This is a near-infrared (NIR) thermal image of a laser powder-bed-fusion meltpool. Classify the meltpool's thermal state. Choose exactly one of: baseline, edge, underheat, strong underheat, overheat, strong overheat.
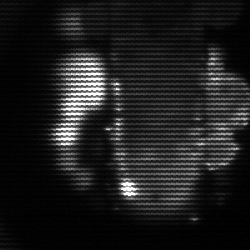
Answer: strong underheat